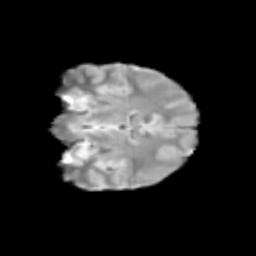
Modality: T2w
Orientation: coronal
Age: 12
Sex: female
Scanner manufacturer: siemens
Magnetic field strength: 3 T
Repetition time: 3.8 s
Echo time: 0.07 s